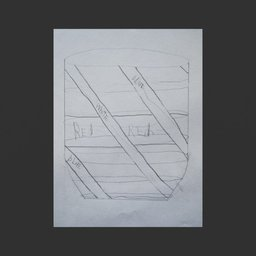
Label: decoration